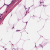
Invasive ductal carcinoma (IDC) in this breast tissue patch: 0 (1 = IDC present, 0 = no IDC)